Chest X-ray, PA view. Patient: 60 years old, sex F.
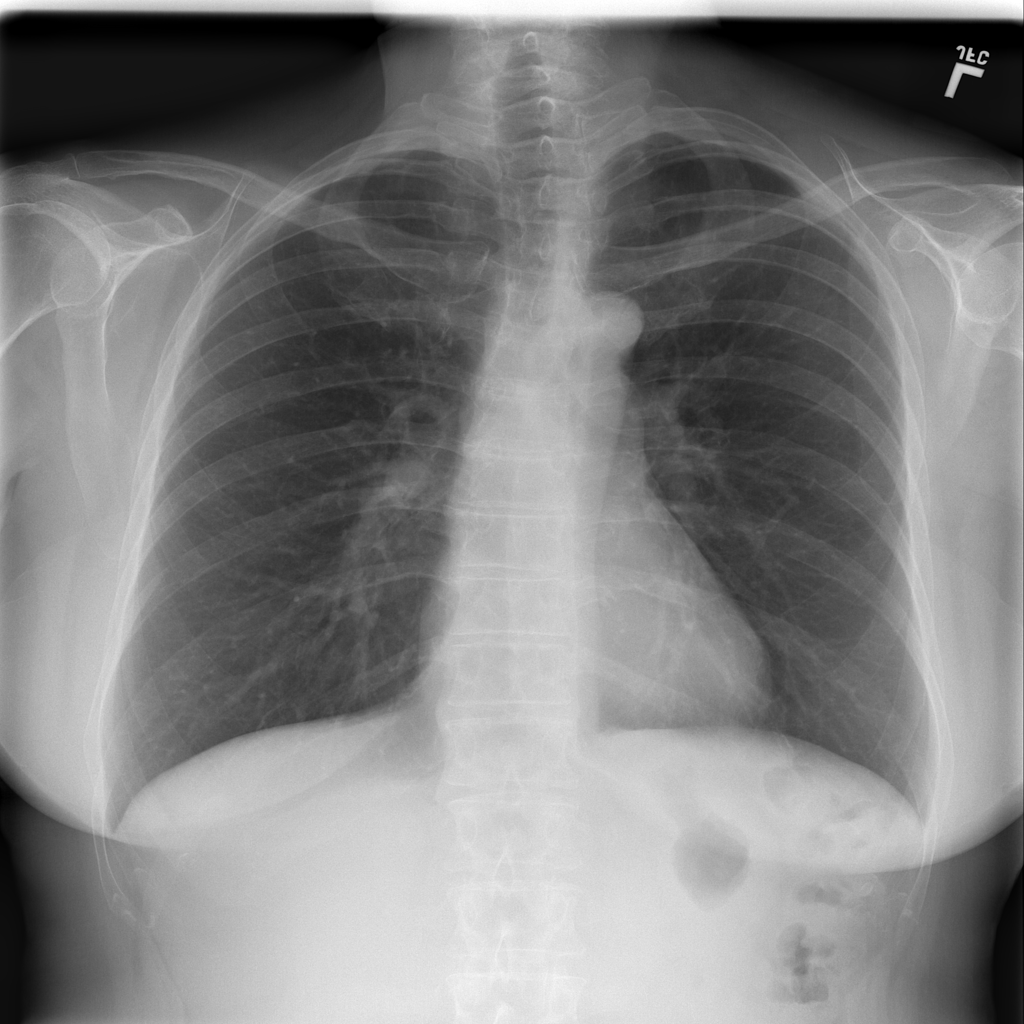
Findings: No Finding